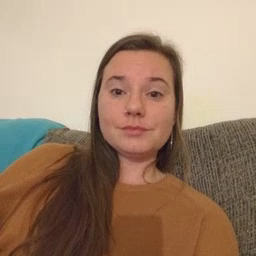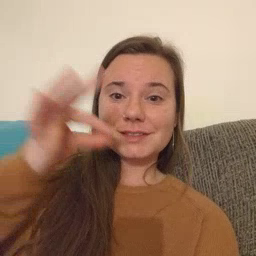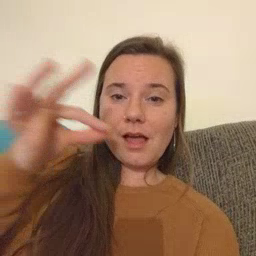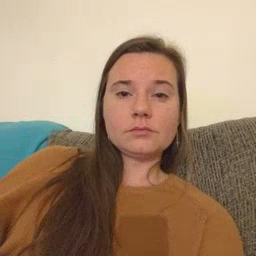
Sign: snack